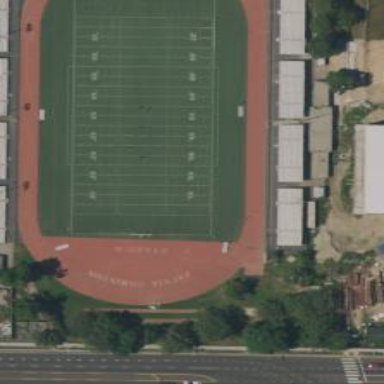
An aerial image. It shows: American football pitch for leisure and sport activities.